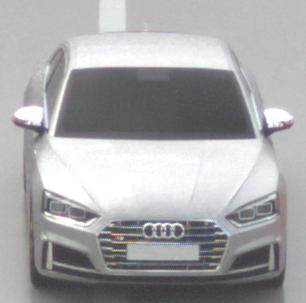
Make: Audi
Model: S5 Sportback
Detailed model: 8T Facelift
Model produced from: 2011
Model produced until: 2016
Doors: 5
Color: white
Road condition: wet road
Daytime: morning or afternoon
Contrast: low contrast